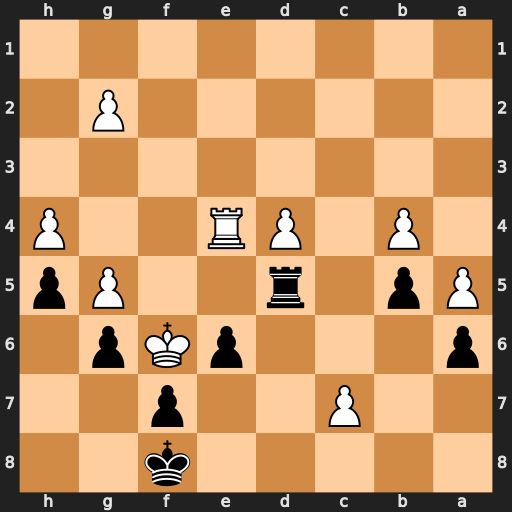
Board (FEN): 5k2/2P2p2/p3pKp1/Pp1r2Pp/1P1PR2P/8/6P1/8
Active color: b
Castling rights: -
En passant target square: -
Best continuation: Rf5#